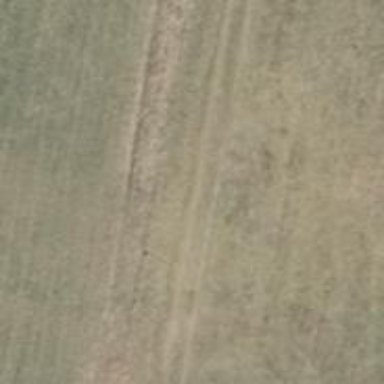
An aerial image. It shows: Grass track with grade4 surface.